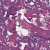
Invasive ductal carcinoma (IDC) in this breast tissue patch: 0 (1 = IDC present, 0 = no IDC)